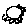
Label: sun